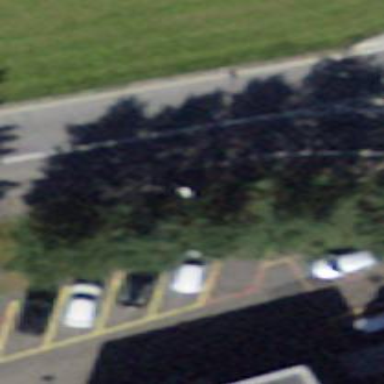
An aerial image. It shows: Parking area with surface.